Interaction volume radius: 10 \u00c5
Interaction volume height: 45 \u00c5
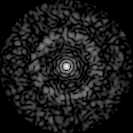
Disorder parameter: 0.8322